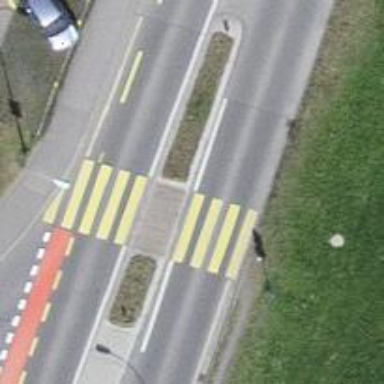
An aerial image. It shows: Kerb serving as barrier.